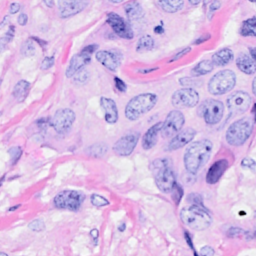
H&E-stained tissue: Breast